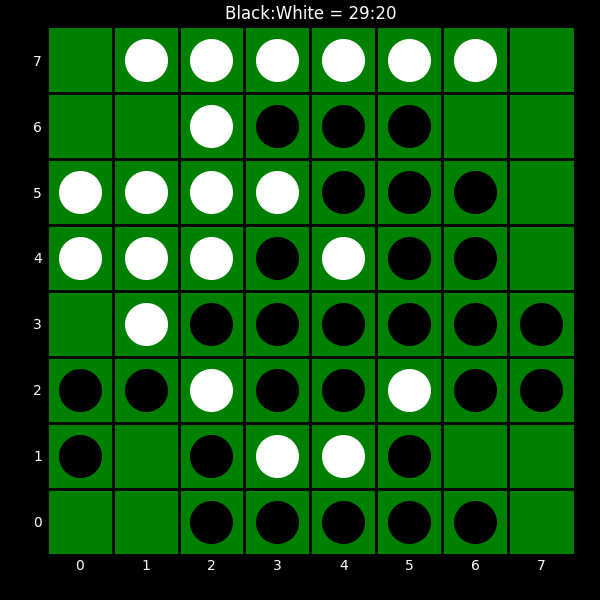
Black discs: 29
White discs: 20